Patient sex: F
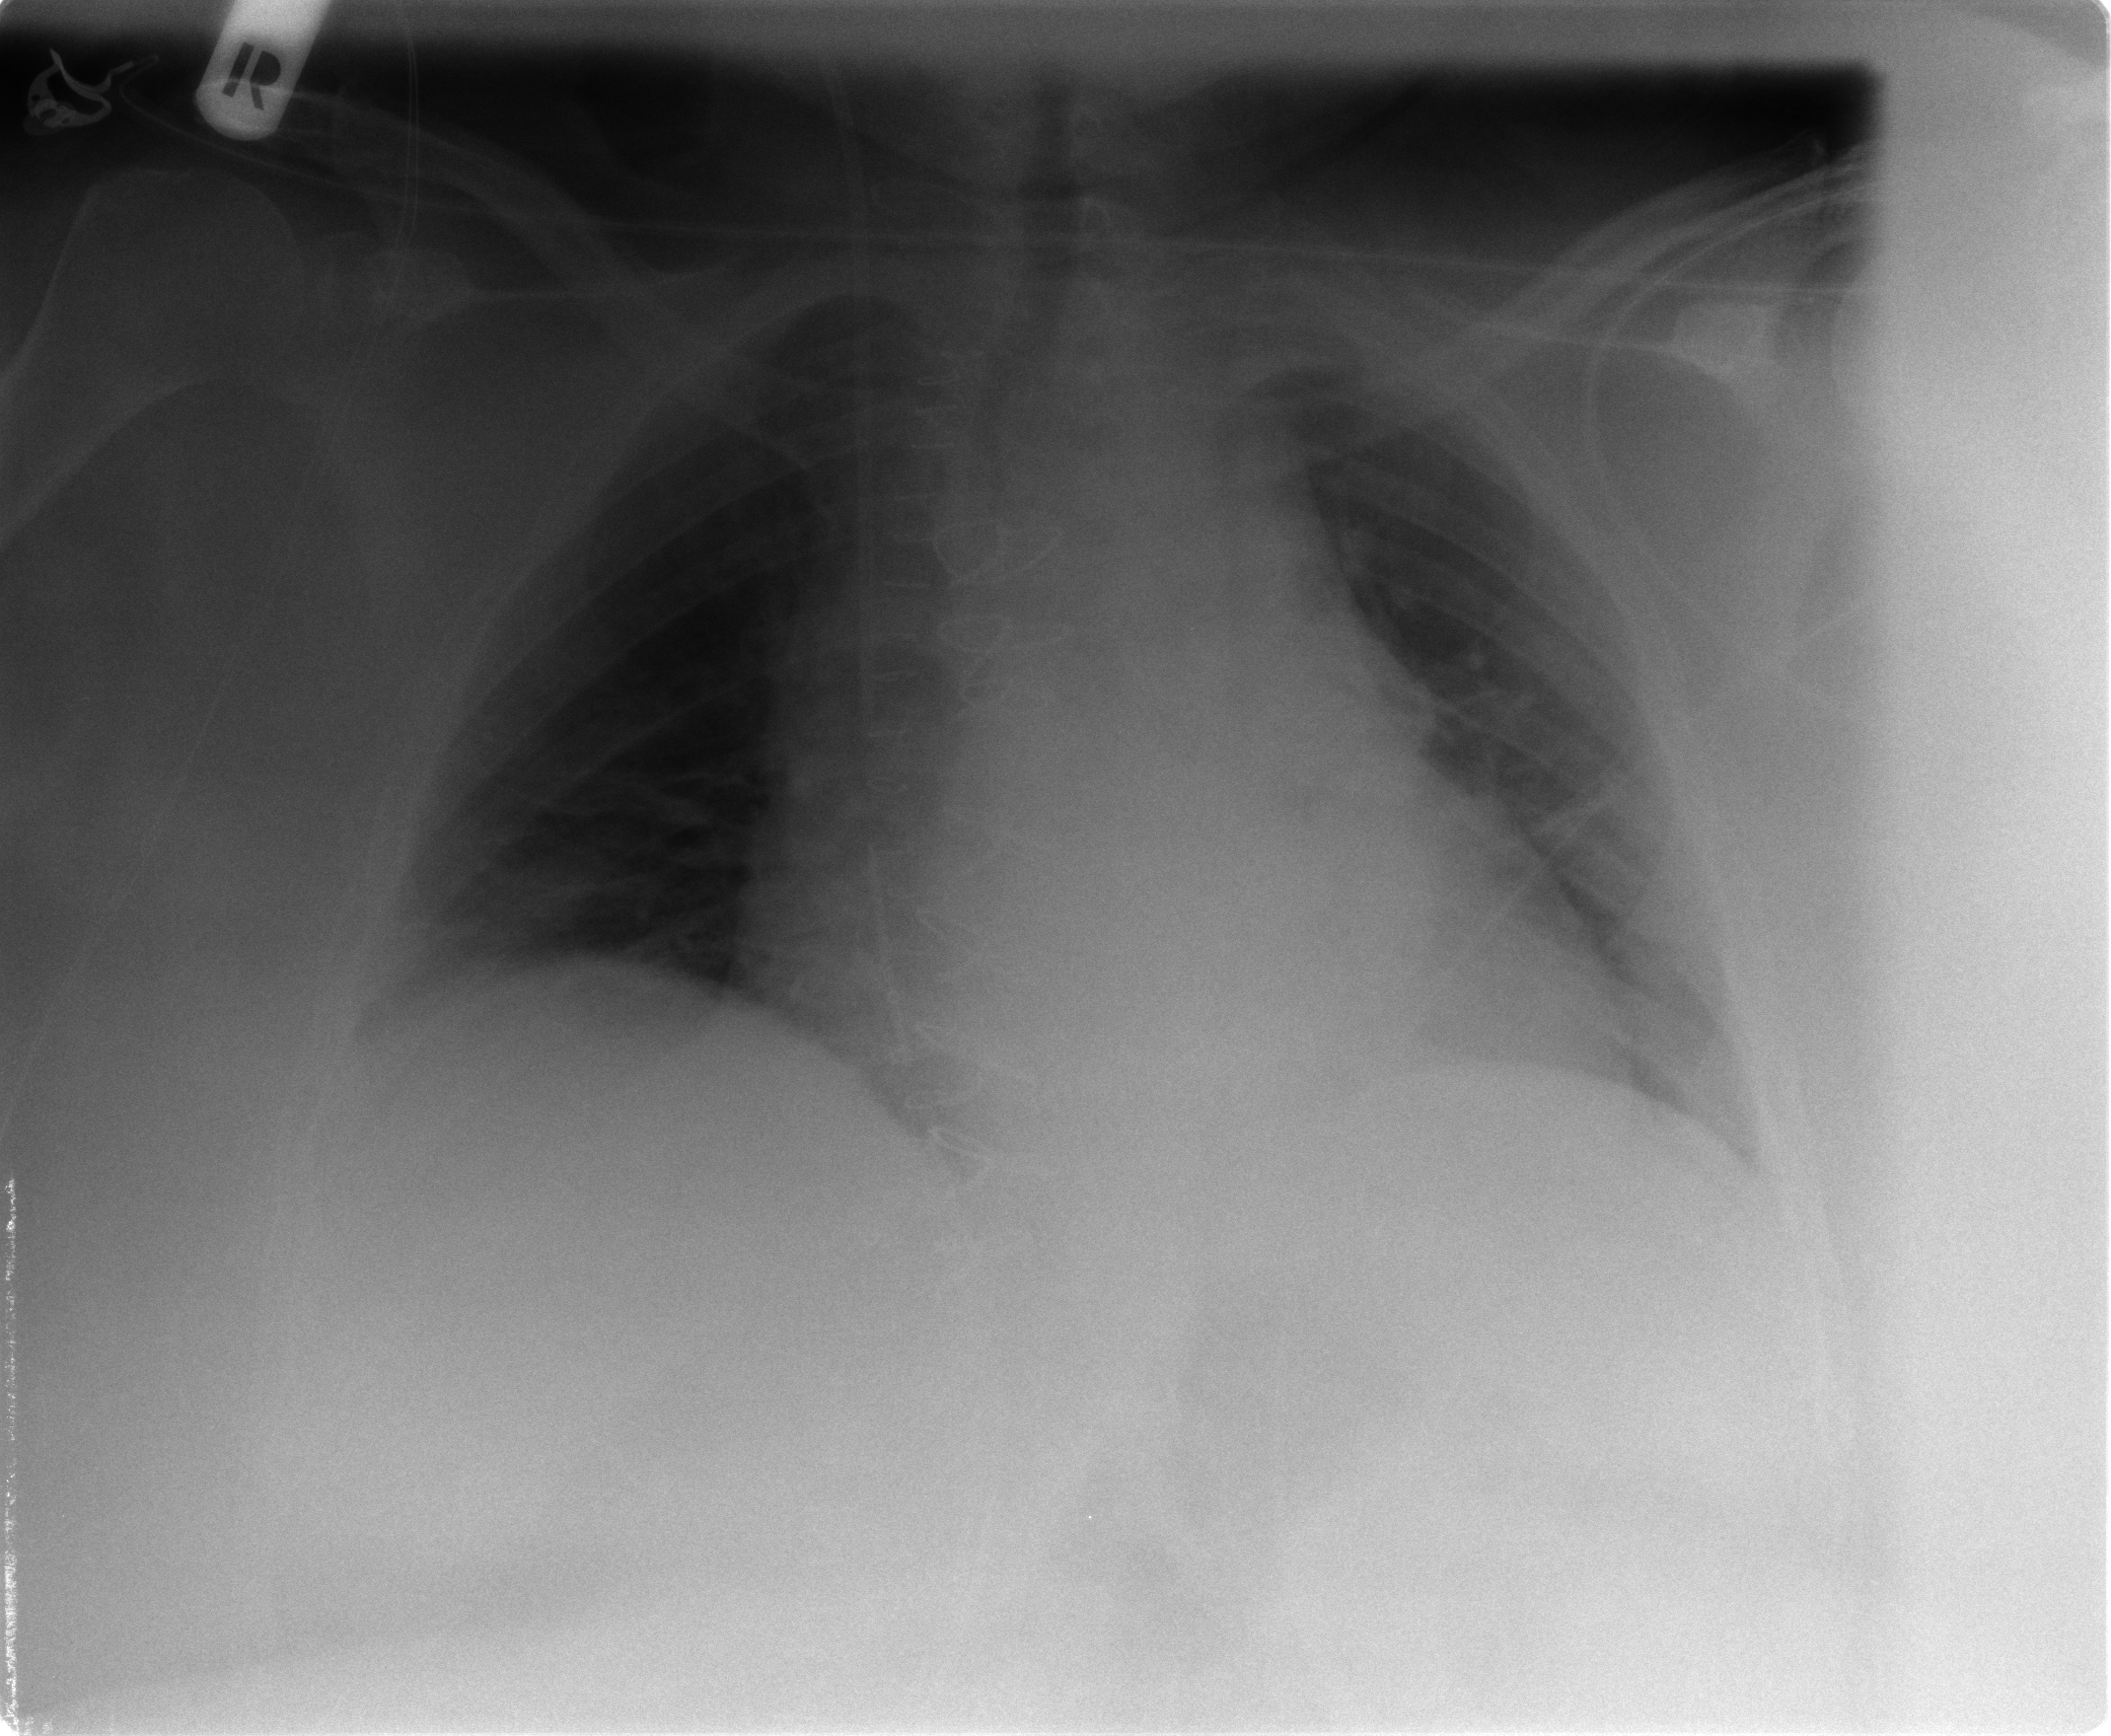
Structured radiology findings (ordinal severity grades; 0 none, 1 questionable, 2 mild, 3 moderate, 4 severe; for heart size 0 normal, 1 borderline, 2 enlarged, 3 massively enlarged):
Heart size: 2
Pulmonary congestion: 1
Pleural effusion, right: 2
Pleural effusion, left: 2
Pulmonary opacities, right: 0
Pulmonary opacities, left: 0
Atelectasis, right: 2
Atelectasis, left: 1